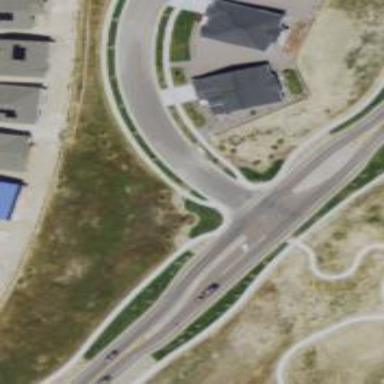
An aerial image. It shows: Stop road.